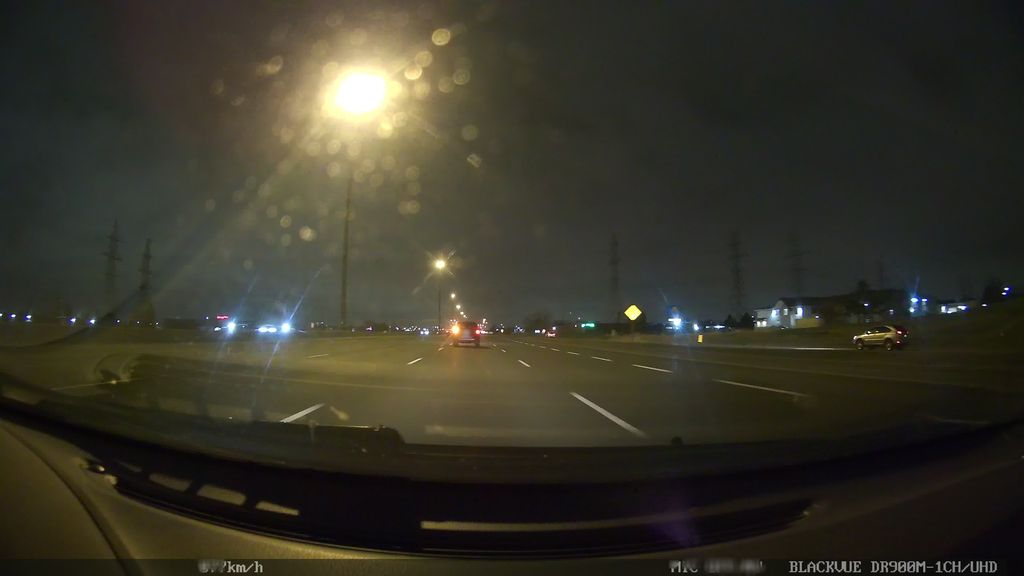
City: toronto